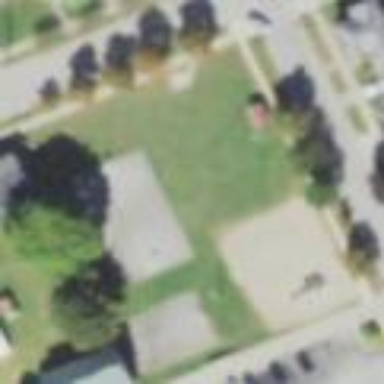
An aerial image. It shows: Park with playground.